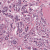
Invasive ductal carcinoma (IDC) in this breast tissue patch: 1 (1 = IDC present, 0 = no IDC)